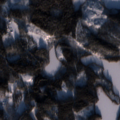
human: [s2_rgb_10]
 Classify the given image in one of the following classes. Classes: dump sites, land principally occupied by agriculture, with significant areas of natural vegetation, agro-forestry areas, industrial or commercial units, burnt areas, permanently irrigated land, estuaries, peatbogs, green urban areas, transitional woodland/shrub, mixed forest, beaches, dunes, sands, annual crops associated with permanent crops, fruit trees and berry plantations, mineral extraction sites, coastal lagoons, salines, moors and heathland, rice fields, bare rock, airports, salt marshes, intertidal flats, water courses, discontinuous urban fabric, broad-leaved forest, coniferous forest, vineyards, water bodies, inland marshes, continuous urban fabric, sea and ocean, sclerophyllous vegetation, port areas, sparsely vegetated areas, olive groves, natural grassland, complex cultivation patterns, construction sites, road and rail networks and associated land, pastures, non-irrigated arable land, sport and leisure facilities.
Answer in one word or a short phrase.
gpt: mixed forest, water bodies